Question: I have calendar component with data property decorated as '@Input():'
'''
import { Component, OnInit, Input, OnChanges, SimpleChanges } from '@angular/core';
@Component({
selector: 'app-calendar',
templateUrl: './calendar.component.html',
styleUrls: ['./calendar.component.css']
})
export class CalendarComponent implements OnInit, OnChanges {
@Input() data: CalendarDay[];
constructor() {
this.data = [];
}
ngOnInit() {
this.initDays();
}
ngOnChanges(changes: SimpleChanges) {
console.log(this.data);
console.log(changes.data);
}
}
'''
I pass data in from another component like that:
'''
<app-calendar [data]="this.calendarData"></app-calendar>
'''
And passed data gets rendered by '*ngFor' in the calendar component (it renders perfectly and everything works just fine):
'''
<div *ngFor="let item of data">{{item.date}}</div>
'''
I want to parse this data first before rendering it into view and whenever i try to console.log data property within the calendar component i get strange array, its shows as empty, i can 'open' it from browser console:
.
And when i try to log value like that:
'''
console.log(this.data[0])
'''
or
'''
console.log(changes.data.currentValue[0])
'''
i get 'undefined' value.
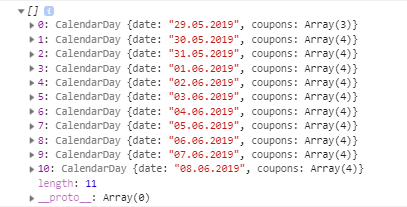
Answer: Delete 'this.data = []' from constructor, avoid change anything when you use dependecy injecton.
And use 'set' and 'get' for each 'Input()' that you want to use in your template, it's a best practice.
'''
private _data: CalendarDay[];
@Input() set data(data: CalendarDay[]) {
if(data) {
this._data = data;
}
}
get data(): CalendarDay[] {
return this._data;
}
'''
And in your HTML you should pass it with:
'''
<app-calendar [data]="calendarData"></app-calendar>
'''
In calendar component you can use with
'''
<div *ngFor="let item of data">{{item.date}}</div>
'''